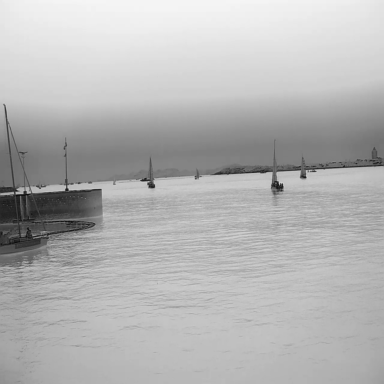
There are six sailboats in the infrared image.